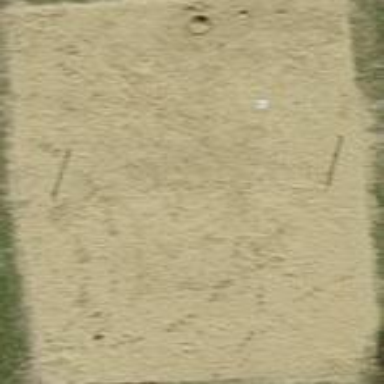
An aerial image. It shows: Sandy pitch designated for beach volleyball.